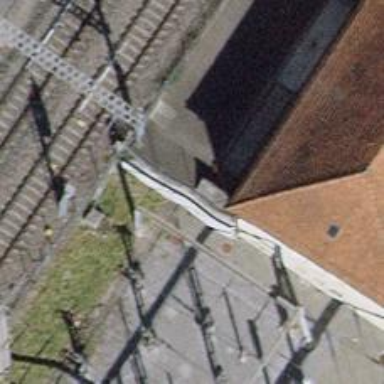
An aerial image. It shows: Railway buffer stop.